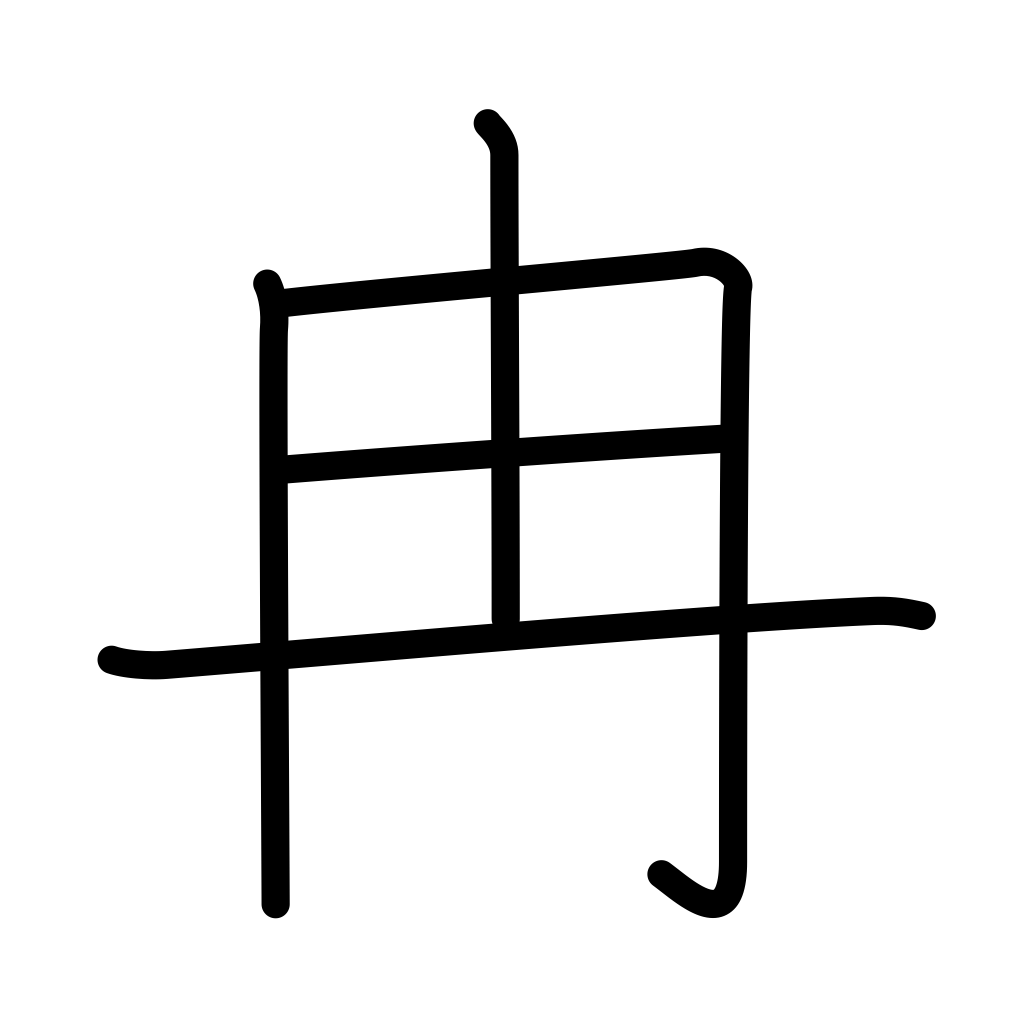
Meaning: red, tan